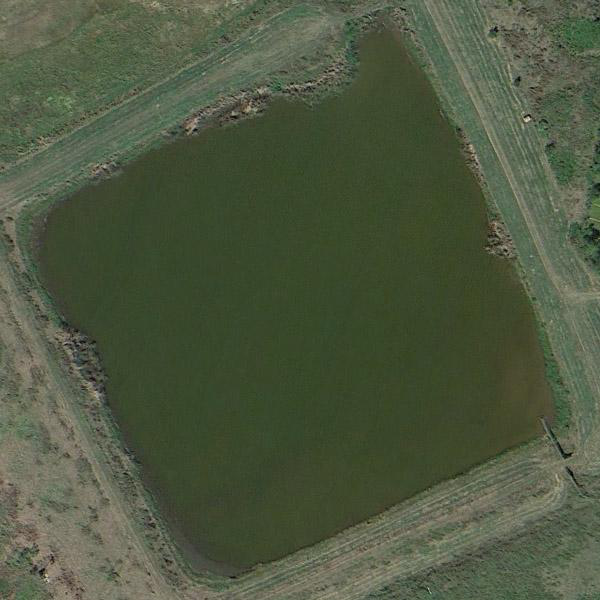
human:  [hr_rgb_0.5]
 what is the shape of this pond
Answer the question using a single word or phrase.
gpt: square